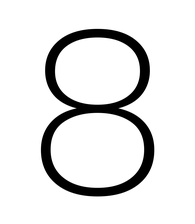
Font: Poppins-ExtraLight